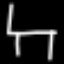
Label: chair